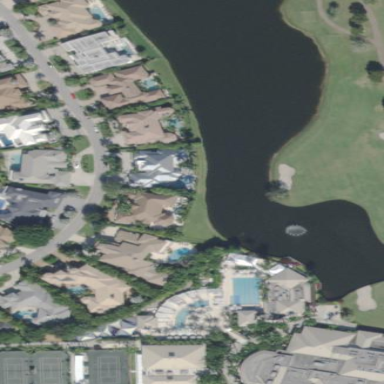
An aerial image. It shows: Water hazard on golf course. The hazard is natural water feature.